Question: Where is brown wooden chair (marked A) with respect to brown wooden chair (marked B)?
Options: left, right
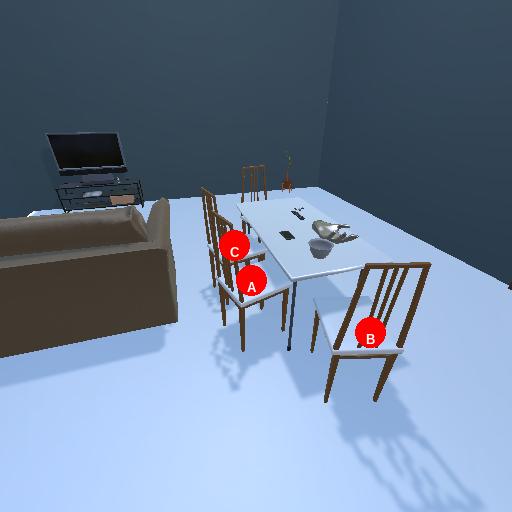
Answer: left